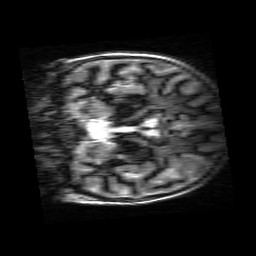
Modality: MP2RAGE
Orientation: coronal
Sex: female
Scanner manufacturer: siemens
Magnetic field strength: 3 T
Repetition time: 5 s
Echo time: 0.00368 s